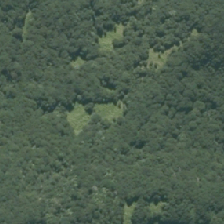
Land cover: high_producing_grassland